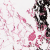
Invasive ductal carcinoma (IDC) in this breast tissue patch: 0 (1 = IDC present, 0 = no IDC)